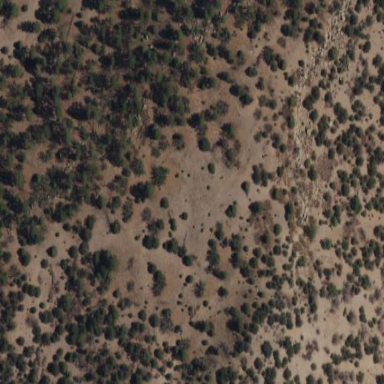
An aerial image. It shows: Area covered in scrub vegetation.